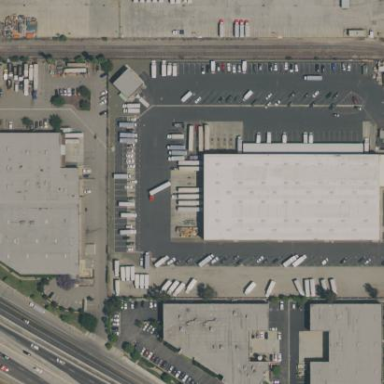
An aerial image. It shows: Warehouse.